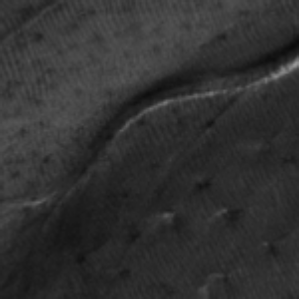
Label: frost